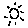
Label: sun